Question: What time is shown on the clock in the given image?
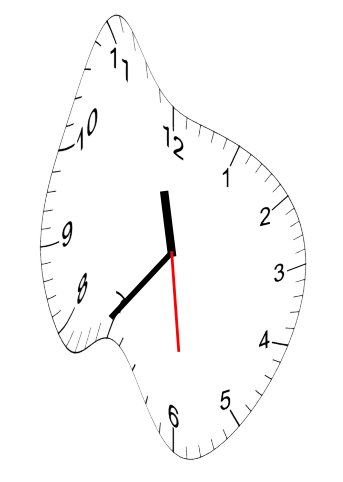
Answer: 11:36:29